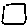
Label: square